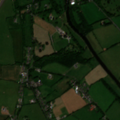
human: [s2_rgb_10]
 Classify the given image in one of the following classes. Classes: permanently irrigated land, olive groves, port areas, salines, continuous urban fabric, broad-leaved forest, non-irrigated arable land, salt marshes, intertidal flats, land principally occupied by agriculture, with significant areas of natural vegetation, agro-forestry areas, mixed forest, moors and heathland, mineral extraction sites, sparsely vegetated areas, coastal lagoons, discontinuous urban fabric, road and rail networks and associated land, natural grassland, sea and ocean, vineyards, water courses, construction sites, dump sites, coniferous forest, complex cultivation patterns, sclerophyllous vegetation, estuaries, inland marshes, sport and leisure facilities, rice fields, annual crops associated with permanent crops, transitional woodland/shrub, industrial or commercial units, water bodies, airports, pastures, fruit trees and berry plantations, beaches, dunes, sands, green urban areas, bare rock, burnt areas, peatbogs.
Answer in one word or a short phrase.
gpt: non-irrigated arable land, pastures